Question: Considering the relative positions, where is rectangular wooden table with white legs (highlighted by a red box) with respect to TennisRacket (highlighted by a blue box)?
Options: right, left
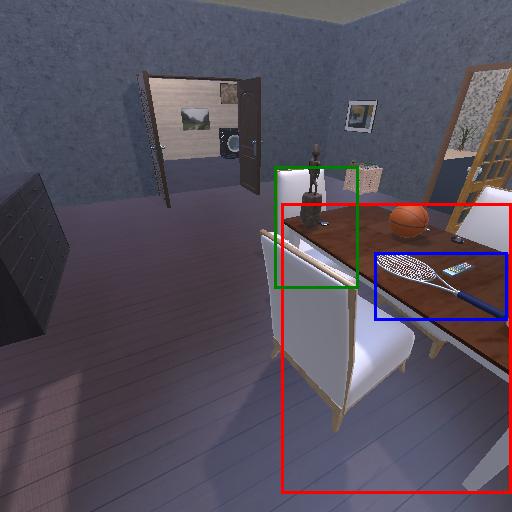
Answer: right